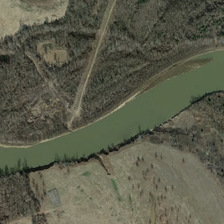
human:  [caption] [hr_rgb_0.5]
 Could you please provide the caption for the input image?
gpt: many green trees and some bareland are in two sides of a curved river .

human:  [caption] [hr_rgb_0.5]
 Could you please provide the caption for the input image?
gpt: many green trees and some bareland are in two sides of a curved river .

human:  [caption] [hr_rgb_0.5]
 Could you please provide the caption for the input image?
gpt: many green trees and some bareland are in two sides of a curved river .

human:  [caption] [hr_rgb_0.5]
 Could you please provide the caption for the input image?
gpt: many green trees and some bareland are in two sides of a curved river .

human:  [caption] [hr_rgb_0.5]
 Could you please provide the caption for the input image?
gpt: many green trees and some bareland are in two sides of a curved river .